Aerial crown-view tile of a tropical tree (Barro Colorado Island, Panama), acquired 20241014:
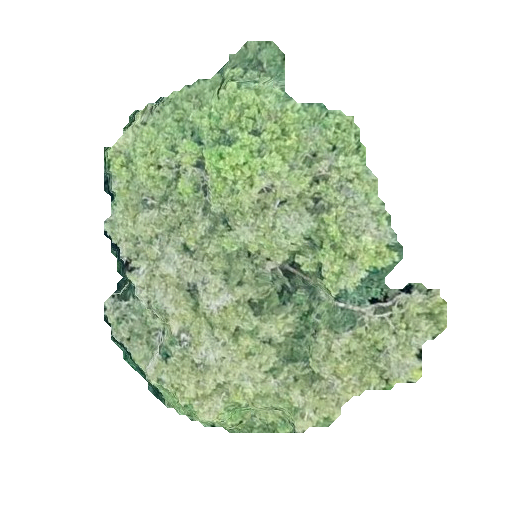
Species: Prioria copaifera
GBIF accepted scientific name: Prioria copaifera
Crown area: 140.419 m²